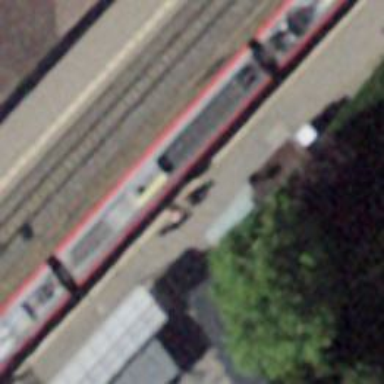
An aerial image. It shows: Narrow-gauge railway stop position for public transport.